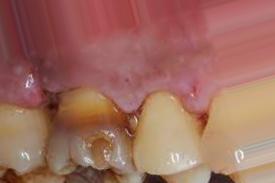
Condition: Tooth Discoloration